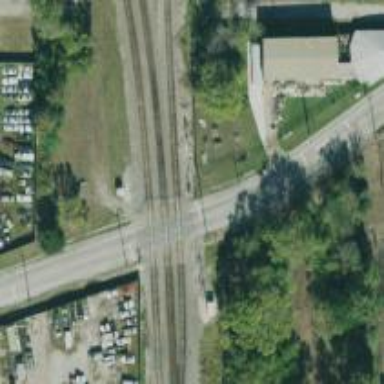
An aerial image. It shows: Railway level crossing.